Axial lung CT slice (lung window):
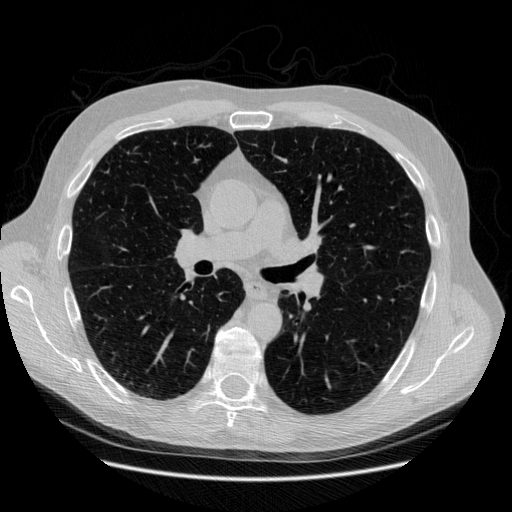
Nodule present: no